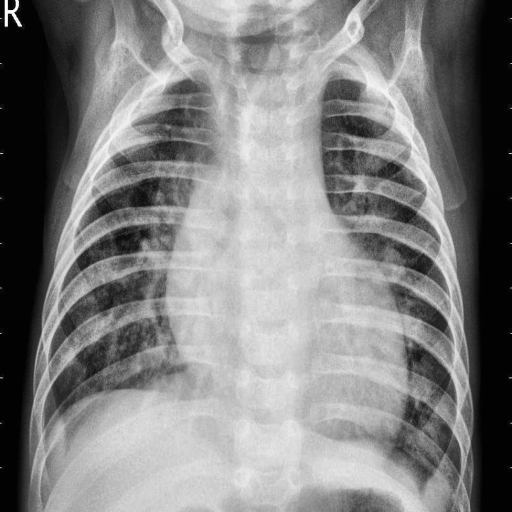
Finding: PNEUMONIA